Question: There is a problem with the writing of the request for the report, which reflects the number of events is created and updated every day.
The table includes:
FieldTypeComment
'''
id int (11) NOT NULL
name varchar (255) NULL
created_on datetime NOT NULL
updated_on datetime NOT NULL
'''
Created and updated date may not coincide.
request:
'''
SELECT
z.date_created,
SUM (IF (z.date_created = z.date_updated, 1, 0)) AS created,
SUM (IF (z.date_created! = Z.date_updated, 1, 0)) AS updated
FROM
(
SELECT
SUBSTRING (e.updated_on, 1, 10) AS date_updated,
SUBSTRING (e.created_on, 1, 10) AS date_created
FROM
event e
) z
GROUP BY
z.date_created
'''
I need the following result:

Does not give the desired result, because does not show all dates.
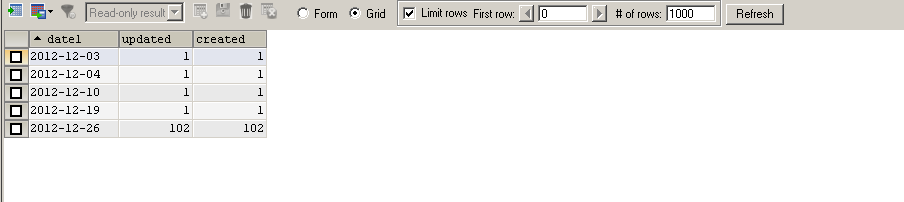
Answer: Assuming you want
- - 'create'- 'update'
<URL>
'''
SELECT A.*
,(SELECT count(created_on)
FROM event WHERE date=created_on) created
,(SELECT sum(created_on<>updated_on)
FROM event WHERE date=updated_on) updated
FROM (
SELECT created_on date FROM event
UNION SELECT updated_on FROM event ) A
'''